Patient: sex F, age 54
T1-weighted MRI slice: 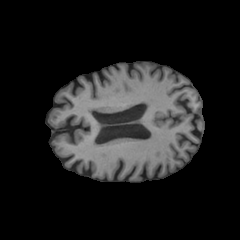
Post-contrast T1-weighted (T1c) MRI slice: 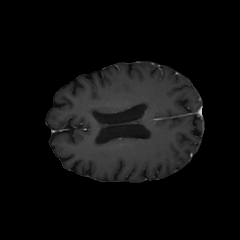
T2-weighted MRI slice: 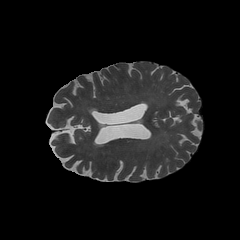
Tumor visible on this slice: yes
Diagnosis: Glioblastoma, IDH-wildtype
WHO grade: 4